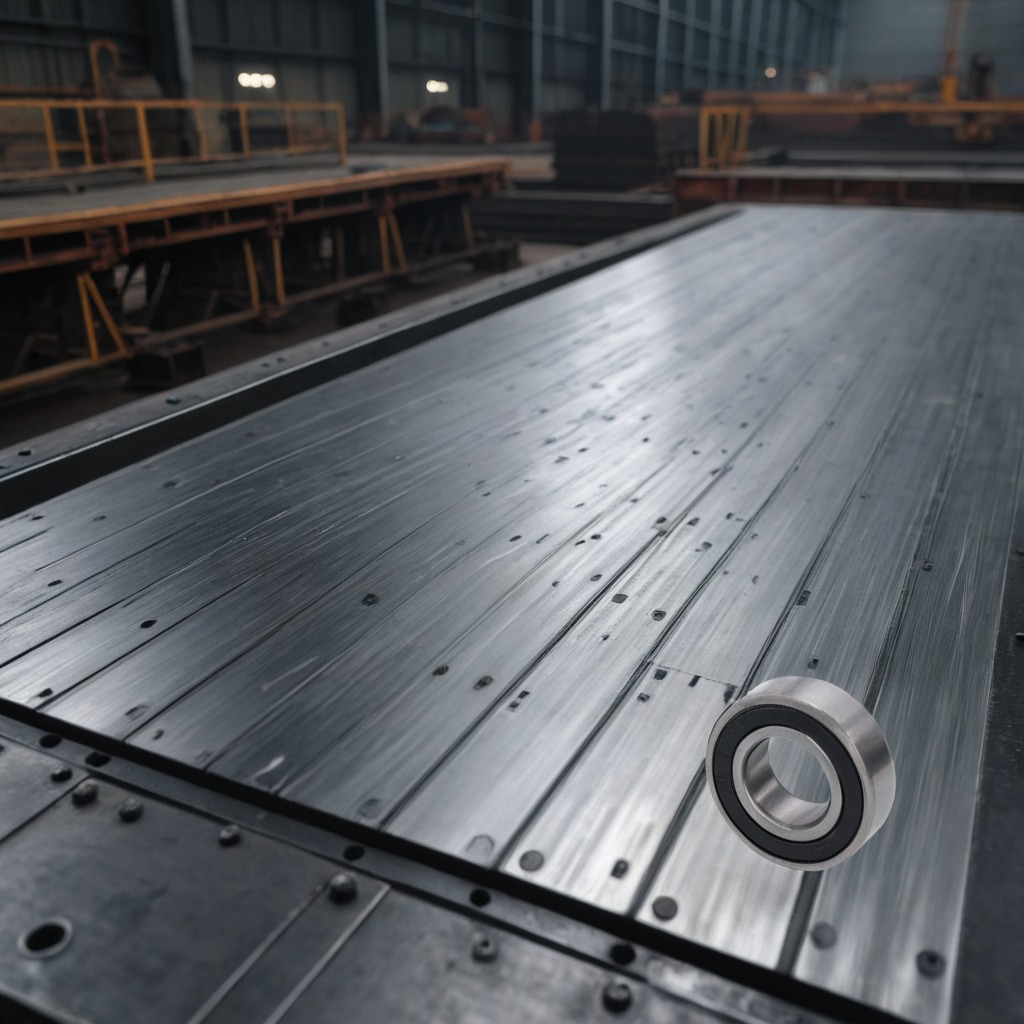
A metal ball bearing is lying on a cold steel table in a mining workshop.